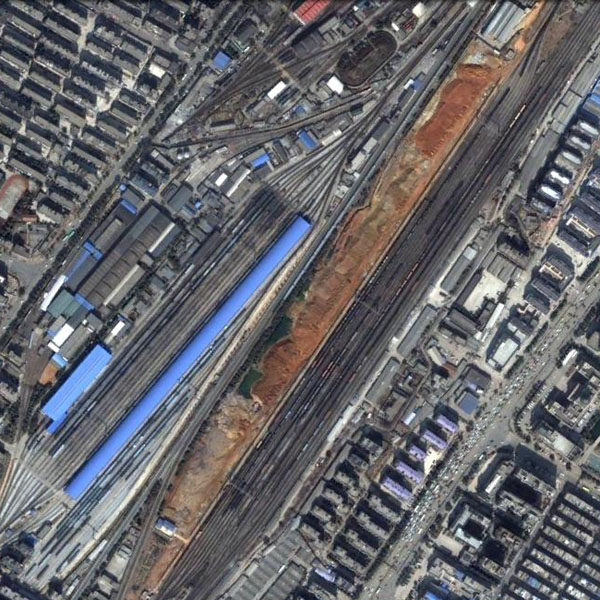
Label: railwayStation